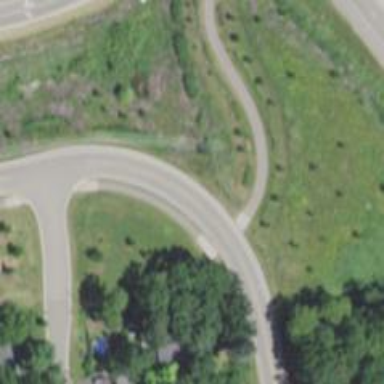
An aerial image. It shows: Unmarked asphalt crossing on cycleway road.